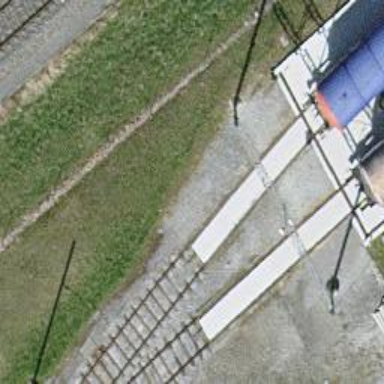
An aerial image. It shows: Single-track electrified rail service spur with contact line.